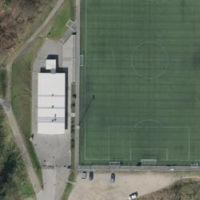
EUNIS habitat code: 53
Species observed at this site:
Urtica dioica
Portulaca oleracea